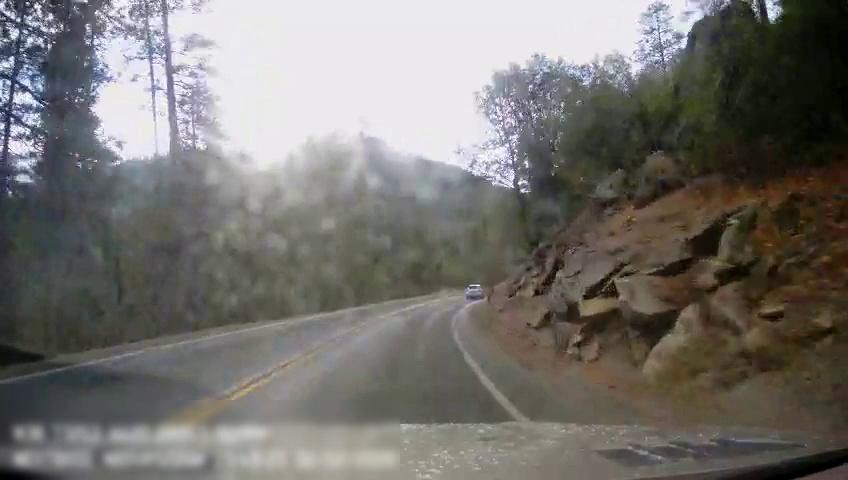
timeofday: Day
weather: Sunny
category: Drivable Space
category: Vehicles | Car
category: Lanes | Opposite Lane
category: Lanes | Current Lane
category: Lanes | Current Lane
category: Lanes | Current Lane